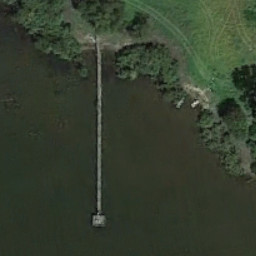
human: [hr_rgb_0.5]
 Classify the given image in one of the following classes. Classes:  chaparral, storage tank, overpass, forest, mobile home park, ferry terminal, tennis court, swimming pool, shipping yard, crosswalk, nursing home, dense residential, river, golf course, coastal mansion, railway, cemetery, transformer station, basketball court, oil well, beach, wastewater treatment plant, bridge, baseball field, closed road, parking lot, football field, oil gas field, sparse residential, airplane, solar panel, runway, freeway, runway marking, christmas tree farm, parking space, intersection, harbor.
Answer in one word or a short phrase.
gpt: ferry terminal